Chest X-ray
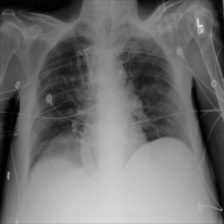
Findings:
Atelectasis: negative
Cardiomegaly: negative
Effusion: negative
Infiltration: negative
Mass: negative
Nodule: negative
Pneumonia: negative
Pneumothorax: negative
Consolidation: negative
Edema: negative
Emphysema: negative
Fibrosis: negative
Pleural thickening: negative
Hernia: negative